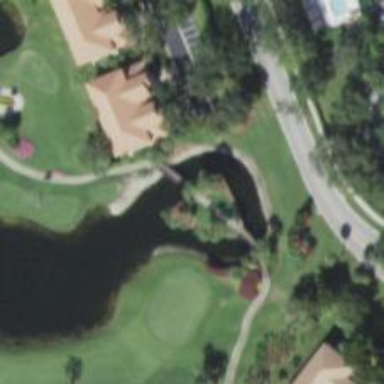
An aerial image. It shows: Path for both roads and golfers.